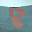
Label: 8